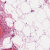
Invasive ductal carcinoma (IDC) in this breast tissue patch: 0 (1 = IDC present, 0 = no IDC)